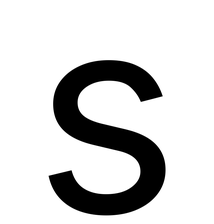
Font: Inter_Regular